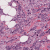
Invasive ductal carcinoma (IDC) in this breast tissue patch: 1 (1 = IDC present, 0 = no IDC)